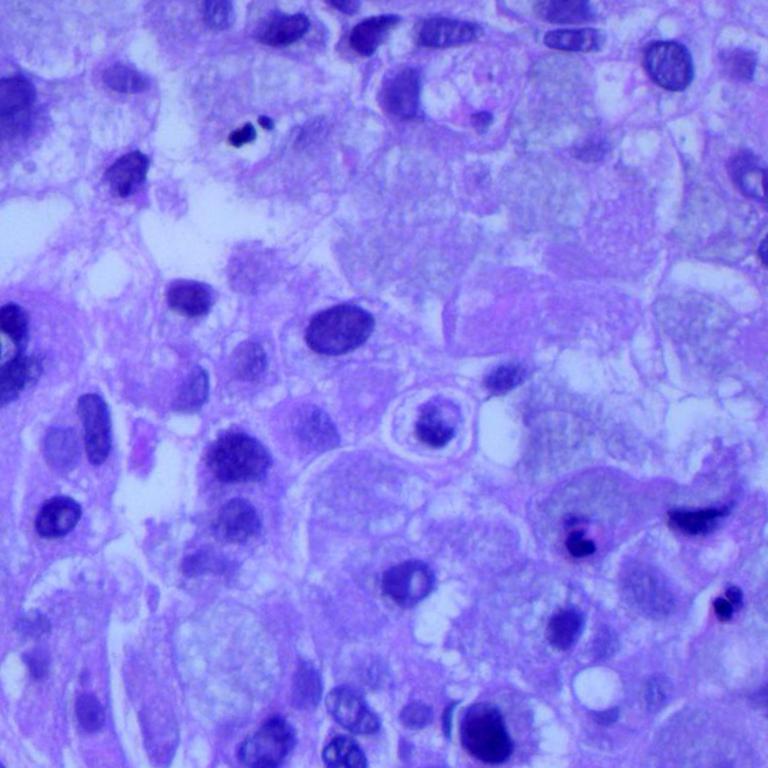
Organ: lung
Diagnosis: adenocarcinomas